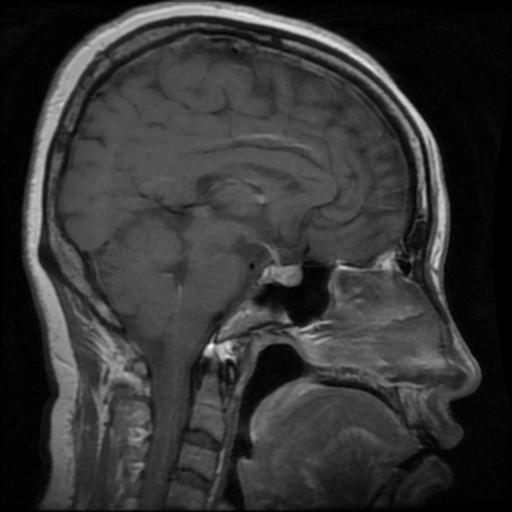
Label: pituitary